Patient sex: F
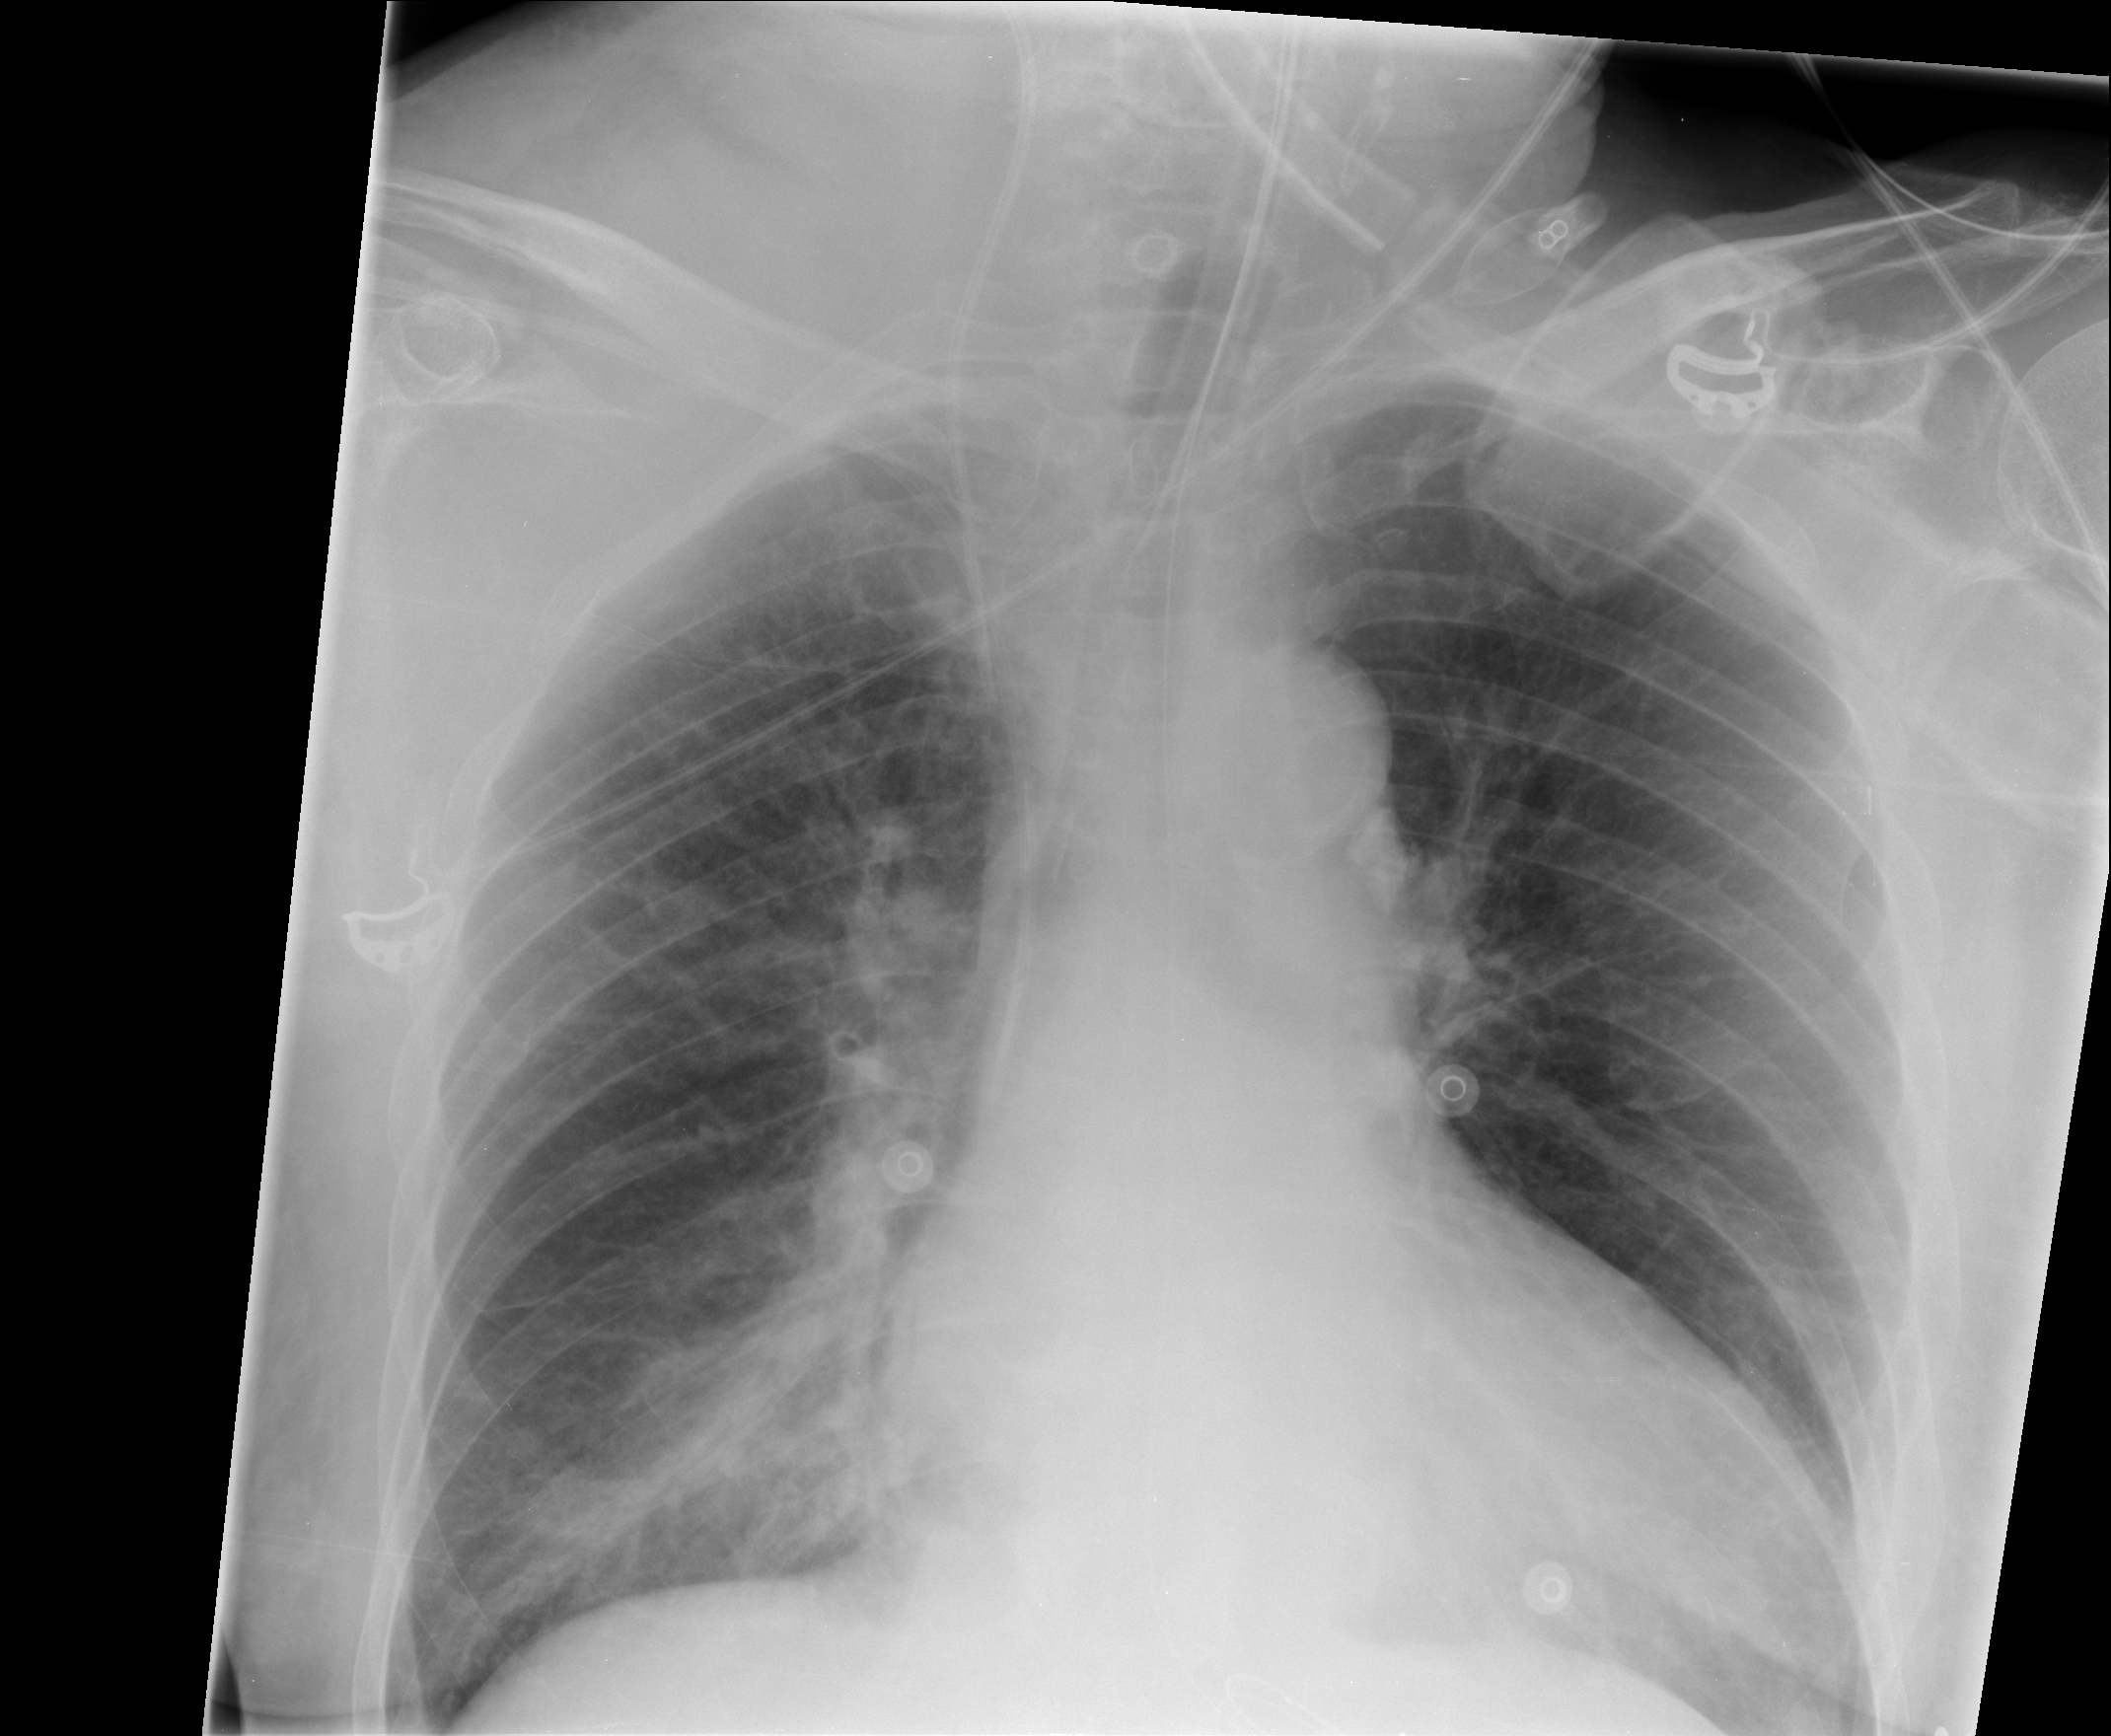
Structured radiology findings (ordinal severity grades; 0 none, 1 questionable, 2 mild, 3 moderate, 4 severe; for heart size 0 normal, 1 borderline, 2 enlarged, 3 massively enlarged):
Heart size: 2
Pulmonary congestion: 2
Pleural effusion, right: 0
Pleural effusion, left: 0
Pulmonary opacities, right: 2
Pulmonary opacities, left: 0
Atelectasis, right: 0
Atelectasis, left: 0